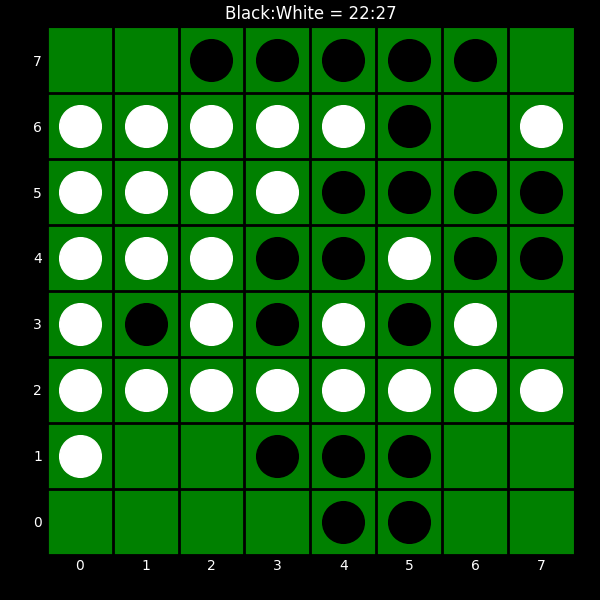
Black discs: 22
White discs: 27